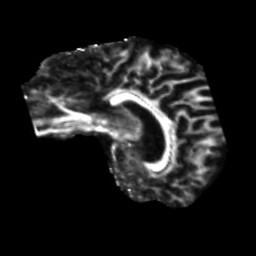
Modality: FA
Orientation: sagittal
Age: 56
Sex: male
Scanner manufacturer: siemens
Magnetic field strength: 3 T
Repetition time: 5.25 s
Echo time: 0.08 s